Interaction volume radius: 5 \u00c5
Interaction volume height: 25 \u00c5
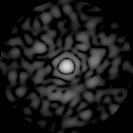
Disorder parameter: 0.8185